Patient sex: M
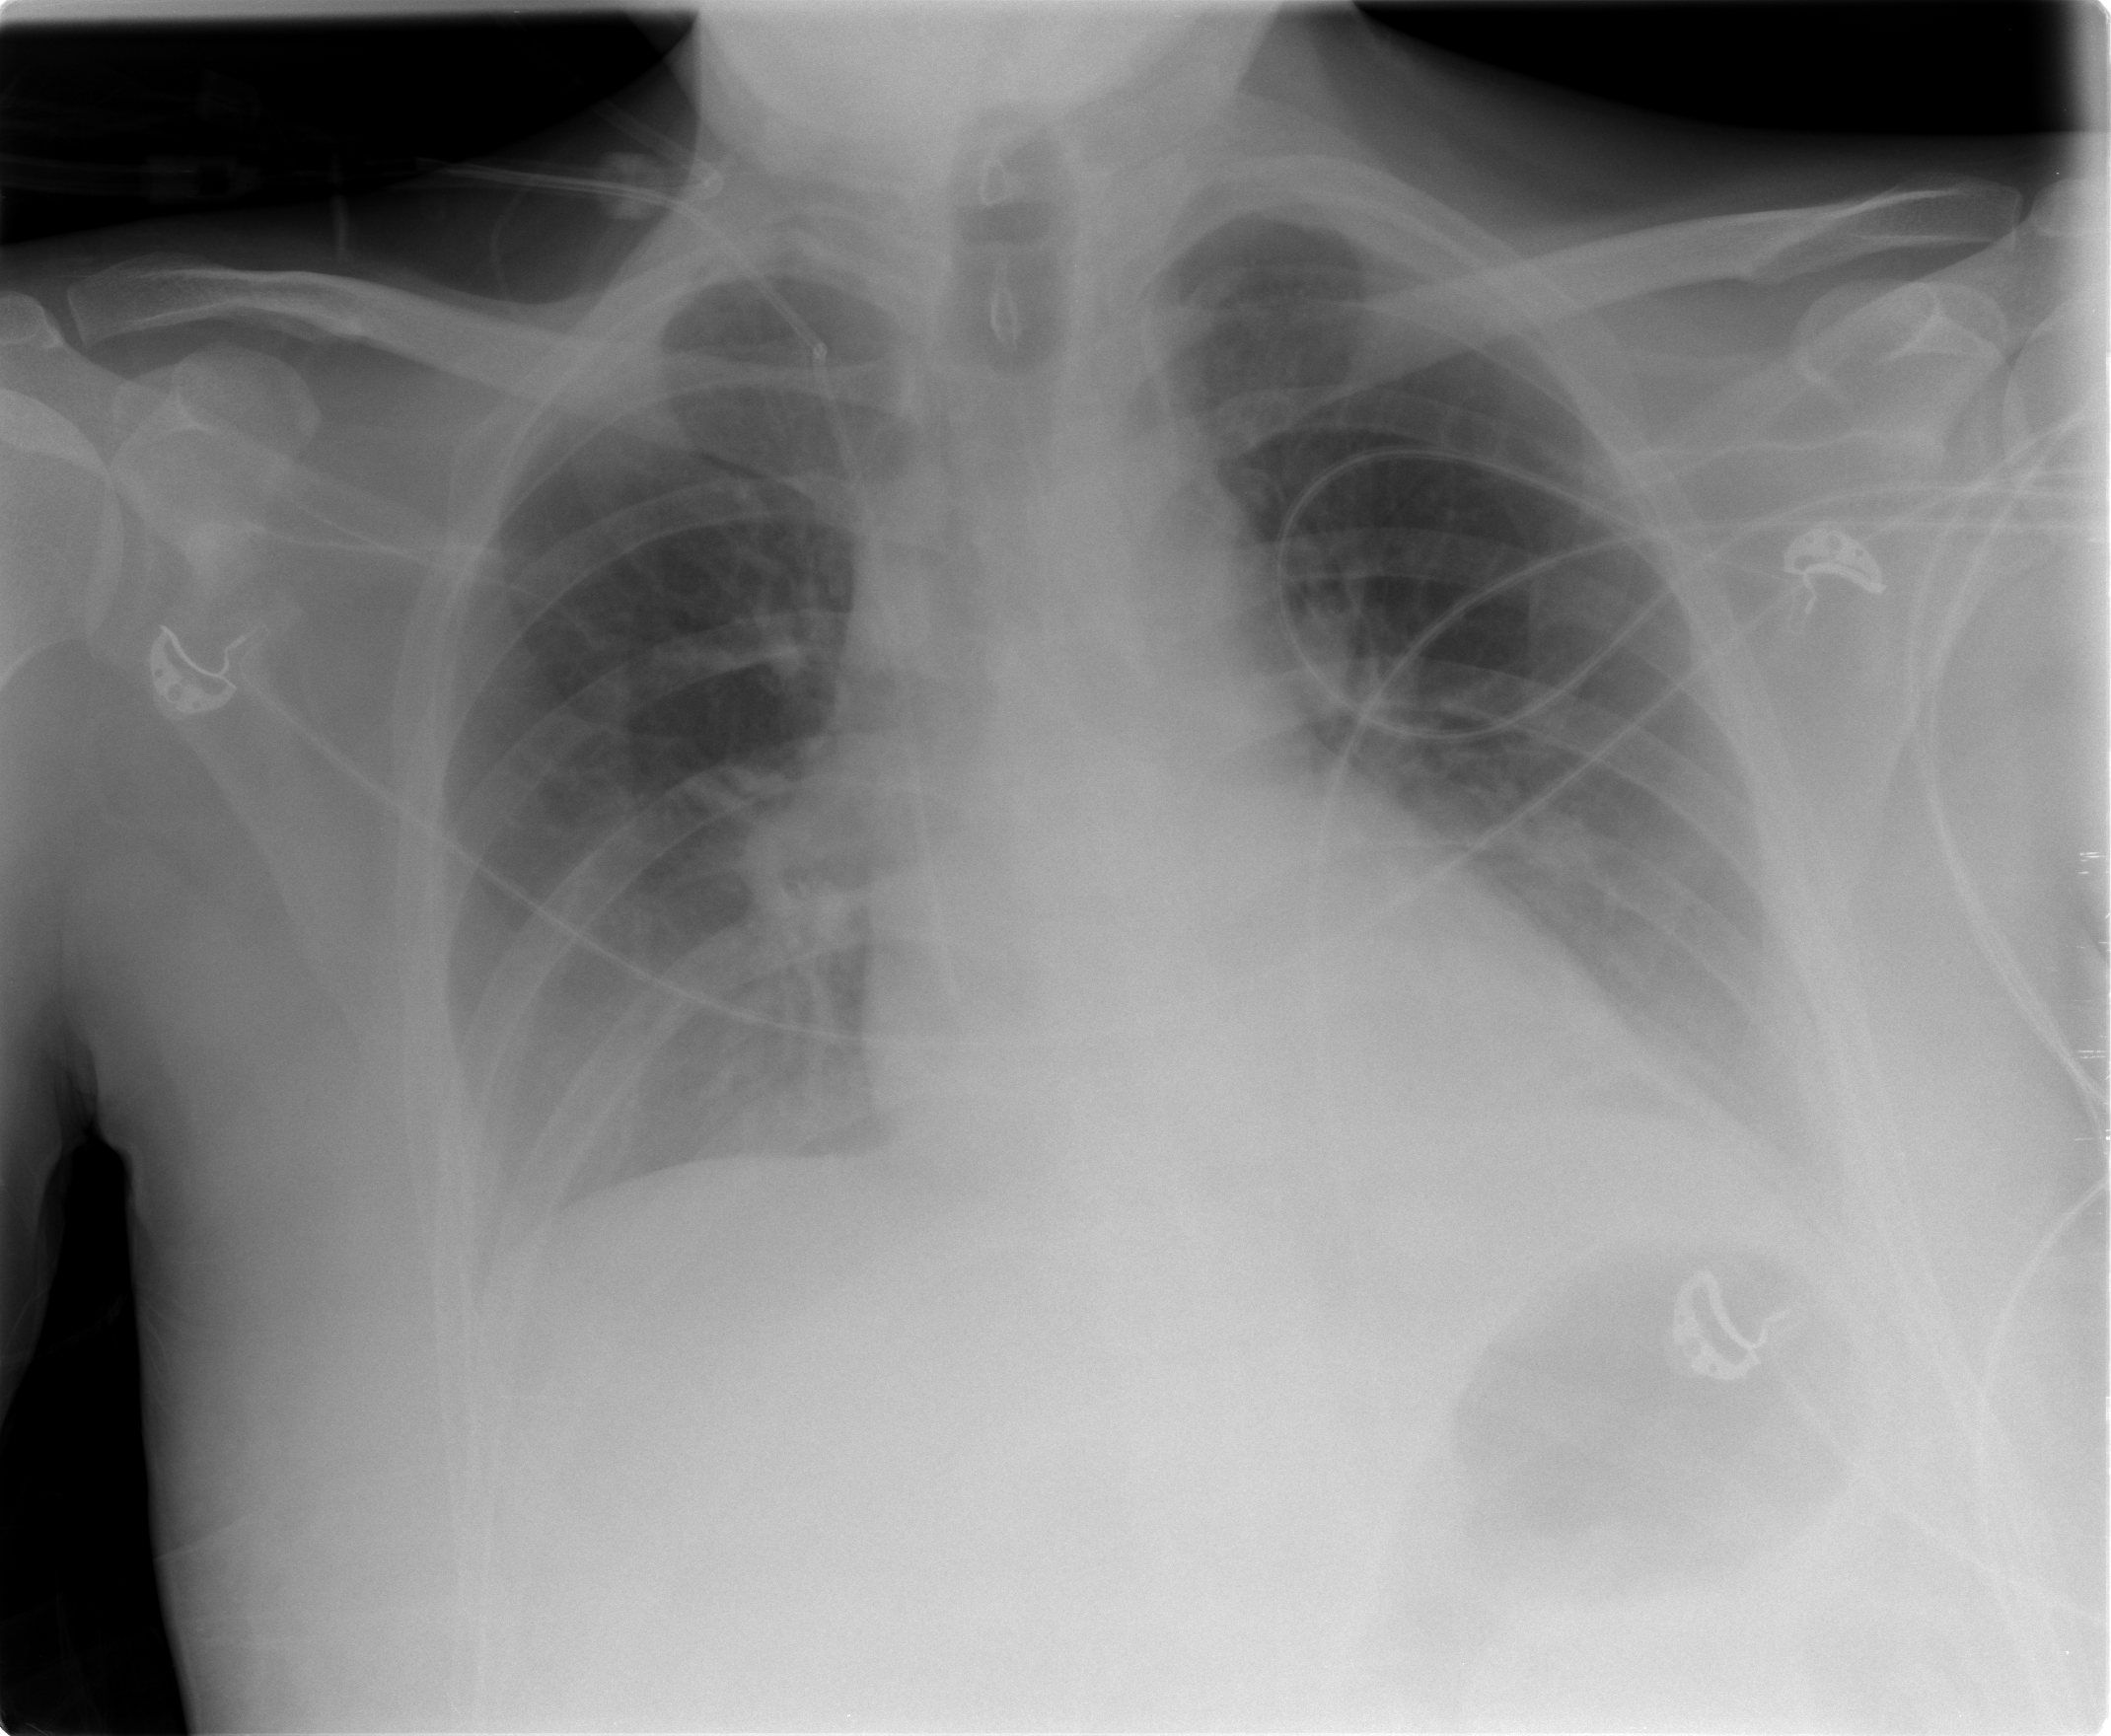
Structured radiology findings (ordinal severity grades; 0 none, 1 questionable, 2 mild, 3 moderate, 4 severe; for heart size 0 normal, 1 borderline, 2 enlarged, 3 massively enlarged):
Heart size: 0
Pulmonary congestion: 0
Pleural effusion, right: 2
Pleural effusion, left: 2
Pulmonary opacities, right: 1
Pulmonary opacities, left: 1
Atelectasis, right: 2
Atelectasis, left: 2